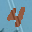
Label: 4